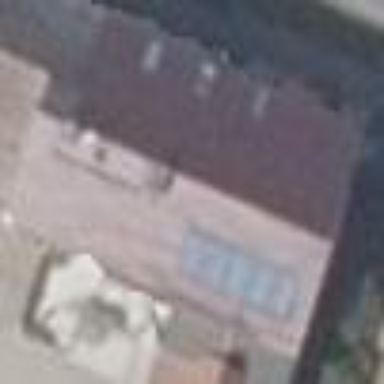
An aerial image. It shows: Building.